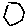
Label: hexagon